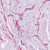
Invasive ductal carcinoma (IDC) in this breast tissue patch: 1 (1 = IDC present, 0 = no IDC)